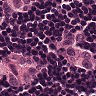
Metastatic tissue present: yes